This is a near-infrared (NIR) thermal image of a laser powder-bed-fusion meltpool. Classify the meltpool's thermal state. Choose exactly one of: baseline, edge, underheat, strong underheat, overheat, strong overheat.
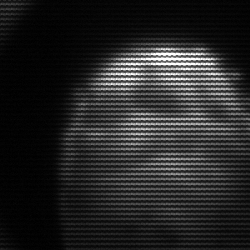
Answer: edge